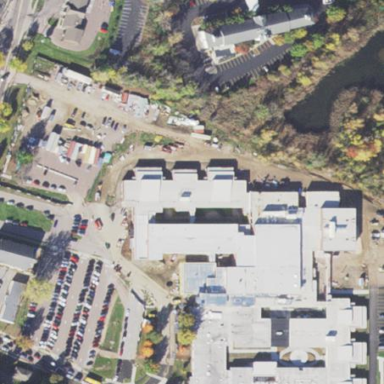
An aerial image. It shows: School.